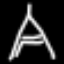
Label: The Eiffel Tower